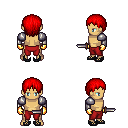
a pixel art fantasy rpg character, male body template, human, tanned skin, steel arm armor, red pants, red plain hairstyle, gold gloves, ghillies, dagger, four views (front, back, left, right), 2x2 character sprite sheet, small pixel art, hard edges, no anti-aliasing